Interaction volume radius: 5 \u00c5
Interaction volume height: 30 \u00c5
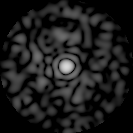
Disorder parameter: 0.7887